Question: Say i have this very common DP problem ( Dynamic programming) -

PS: answer to this - 8
Now, After solving this question.. Following Question ran through my mind.
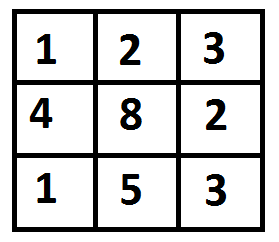
Answer: Generally speaking, on such small problems (as you say < 1sec), parallel computing is less efficient than sequential due to protocol overhead (thread starting and synchronizing). Another problem might be, that you increase the cache miss rate because you're choosing the data you want to operate on "randomly" (not linearly) from the input. However, when it comes to larger problems, say matrices with 10 times as many entries, it sure is worth a thought (or two).

This is a possible solution. Given a 16x16 Matrix, we cut it into 4 equal squares. For each of those squares, one thread is responsible. The number in each little square indicates, after how many time units the result in that square can be calculated.
So, the total time is 33 units (whatever a unit is). Compared to the sequential solution with 64 units, it is just half of it. You can convince yourself that the runtime for any 2^k x 2^k Matrix is 2^(2k - 1) + 1.
However, this is only the first idea that came up to my mind. I hope that there is a (much) faster parallel solution in the world outside.
What's more, for the reasons I mentionned at the beginning of my answer, for all practical purposes, you would not achieve a speedup of 2 with my solution.